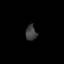
Tissue: lung
Cell type: Fibroblasts
Senescence score: 0.2122
Nuclear area (px): 165
Mean DAPI intensity: 62.042